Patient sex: F
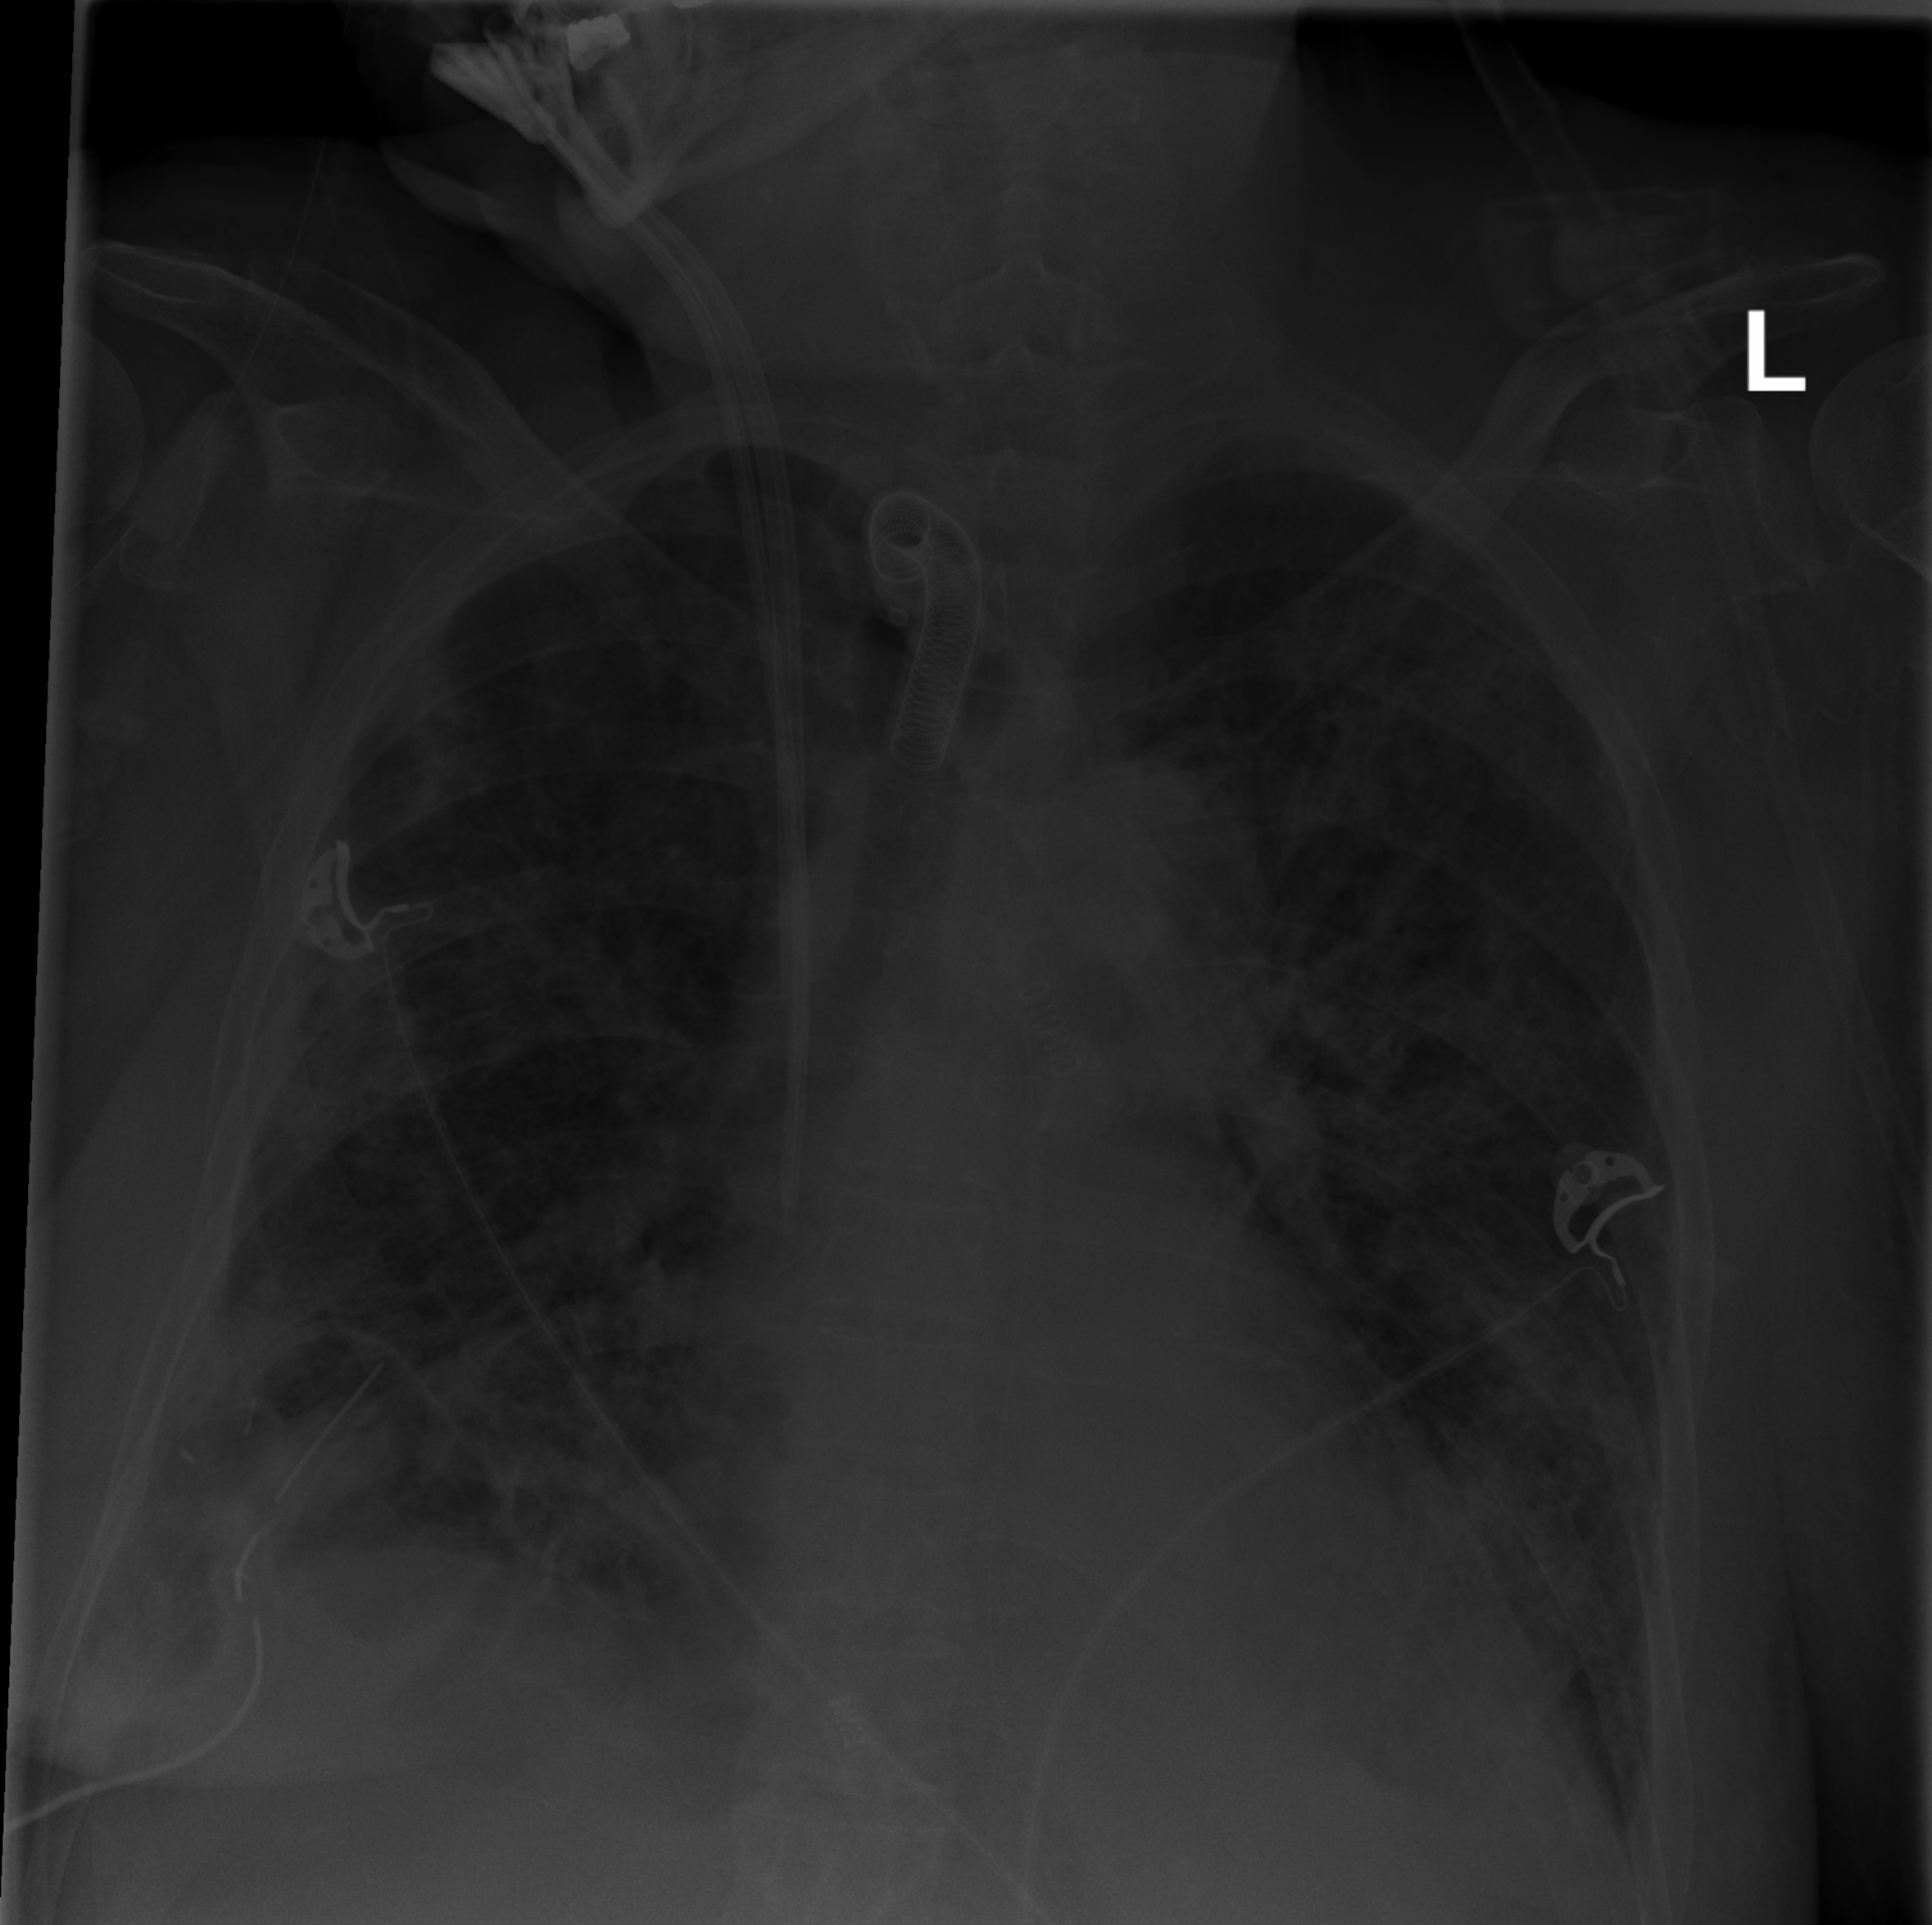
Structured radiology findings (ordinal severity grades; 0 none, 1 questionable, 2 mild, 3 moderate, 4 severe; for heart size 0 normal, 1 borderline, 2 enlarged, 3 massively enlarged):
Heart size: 1
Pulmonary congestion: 2
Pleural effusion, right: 2
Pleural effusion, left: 2
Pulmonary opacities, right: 3
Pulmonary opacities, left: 3
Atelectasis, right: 2
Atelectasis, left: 2